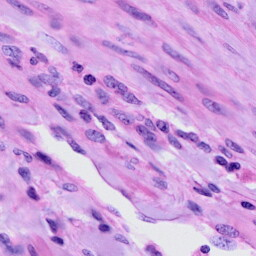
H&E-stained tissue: Cervix